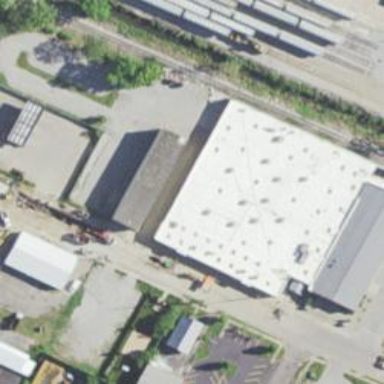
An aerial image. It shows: Warehouse.